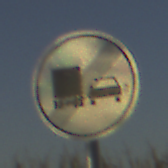
Verkehrszeichen: EndeUeberholverbotKraftfahrzeuge
Umgebung: Outdoor, RoadRail
Tageszeit: SunriseSunset
Wetter: Clear
Licht: Natural
Jahreszeit: NotSpecified
Kontrast: HighContrast